You are looking at the unprocessed time series of a bearing vibration snapshot. What is the most likely bearing condition (normal, inner_race, outer_race, ball)?
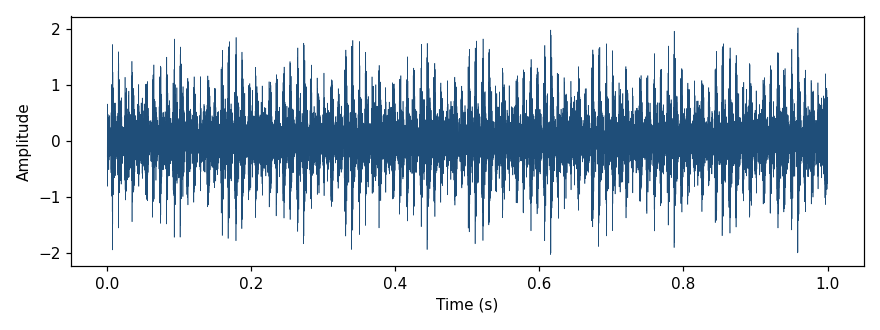
Answer: outer_race